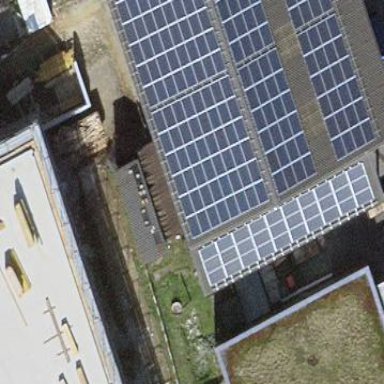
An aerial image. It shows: Solar power generator with photovoltaic panels.